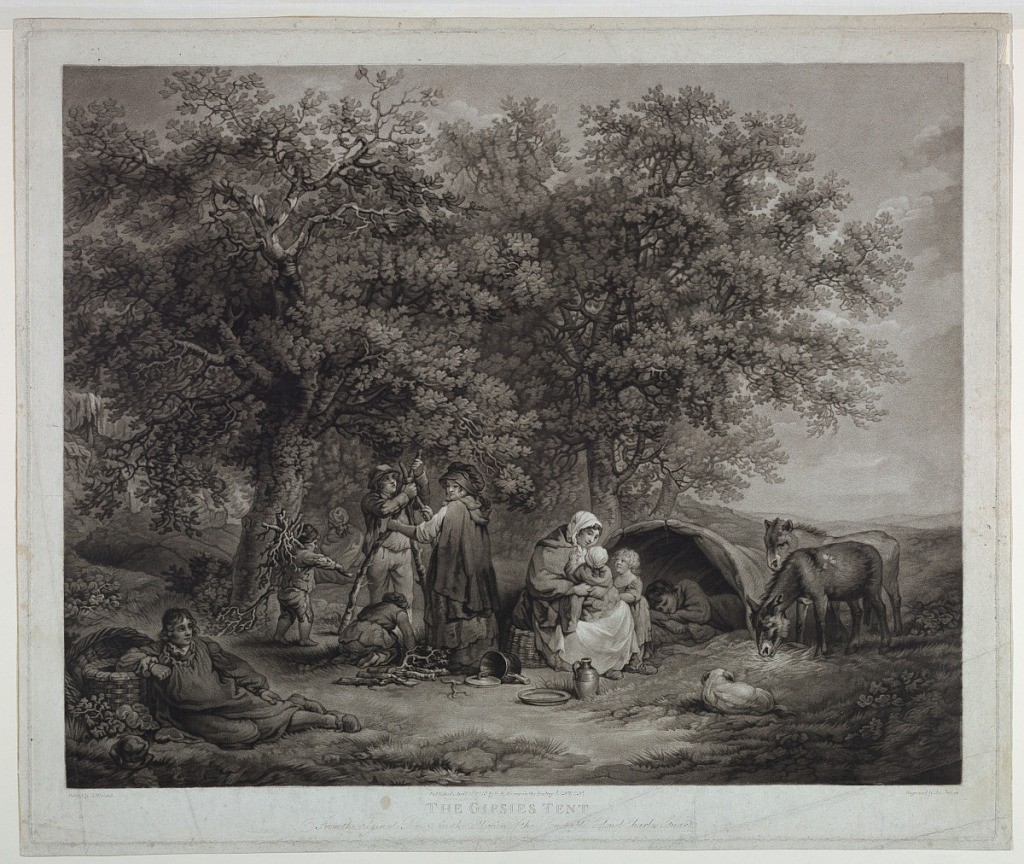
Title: The Gipsies Tent
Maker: Joseph Grozer, British, ca. 1755 - before 1799
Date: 1793
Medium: Mezzotint on paper
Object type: Print
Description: Gypsies camping at the border of a forest. At right two donkeys and a small tent. In center, two gypsies making a fire. Several figures.